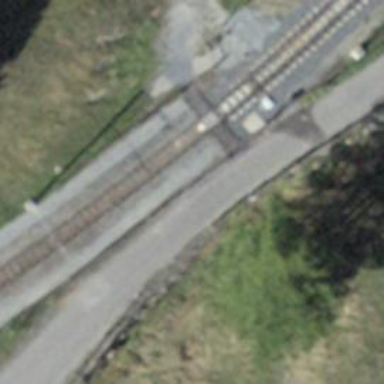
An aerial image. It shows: Railway crossing.